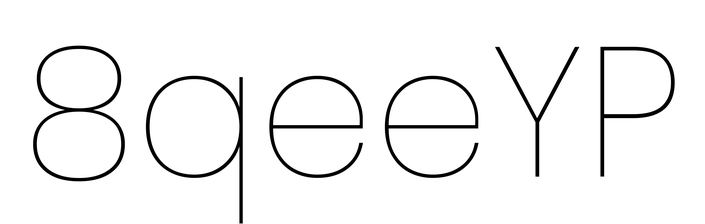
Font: Poppins-Thin